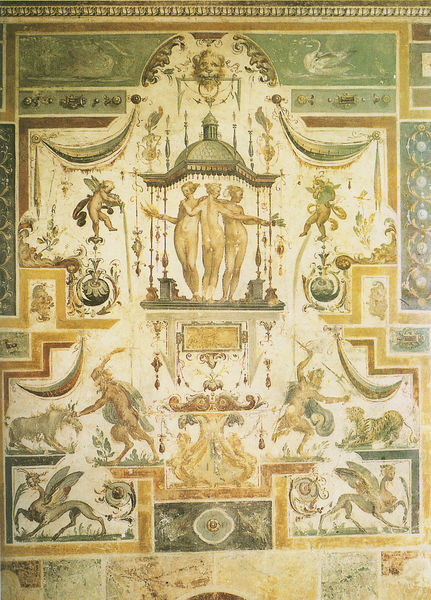
Titel: Gabinetto delle Grazie im Palazzo del Giardino, Sabbionetta
Künstler: Fornaretto
Schlagwörter: feder, feuer, kampf, nackt, frauen, gelb, grün, mädchen, damen, dach, haus, hund, tiere, wand, vorhang, gold, drei, esel, rund, engel, farbig, schwan, grazien, tapete, ornamente, nakt, antik, teufel, faun, mythos, musen, fabelwesen, löwe, fresko, putten, wandbild, geflügelt, athene, schwäne, arabesken, drachen, kreisel, pompeji, wandbemalung, raubtier, grotesken, lindwurm, aphrodite, drei grazien, drei römische grazien, ubpompeji, unteteilung, goldener apfel, drei musen